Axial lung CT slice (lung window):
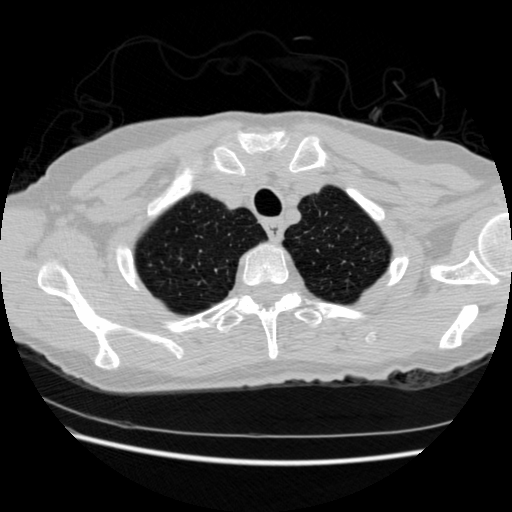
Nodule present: no